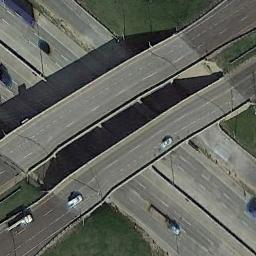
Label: overpass